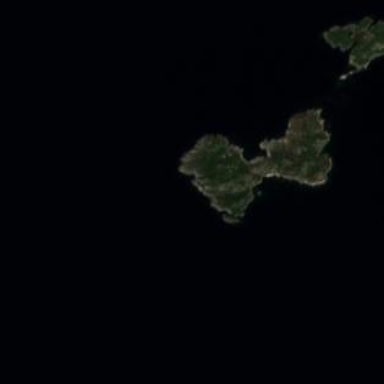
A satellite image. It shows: Islet along the coastline.